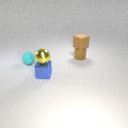
small brown metal cylinder below small brown rubber cube